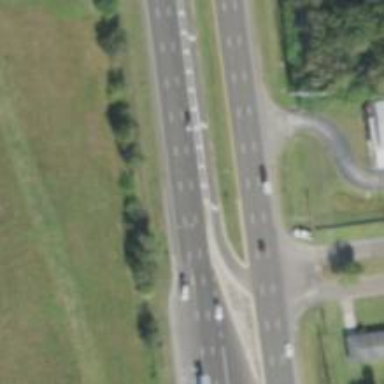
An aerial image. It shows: Primary link highway.